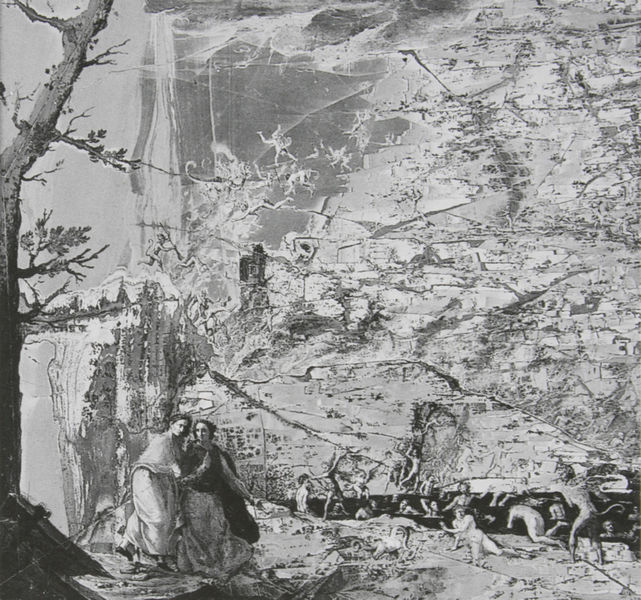
Titel: Dante und Virgil in der Hölle
Künstler: Francesco Ligozzi
Standort: Florenz
Institution: Opificio delle Pietre Dure
Schlagwörter: akt, baum, gemälde, himmel, mann, meer, nackt, umhang, wasser, weiß, baden, badende, bäume, fluss, frauen, menschen, mädchen, see, ufer, frau, grau, kleid, kleider, männer, schwarz, skizze, zeichnung, wolke, leute, malerei, symbolismus, wand, falten, mensch, stehen, stein, steine, tod, stamm, wind, gehen, gewand, paar, oper, wald, fliegen, engel, schwanz, fels, risse, figuren, angst, untergang, sprechen, weiber, wandgemälde, nackte, schwestern, bad, schwimmen, schwarz-weiss, furcht, sumpf, karte, hölle, teufel, dante, sünde, welt, ungeheuer, grotesk, inferno, beschädigt, tuscheln, kreaturen, äaste, verwirrend, schwazweiß, stürzende, vergilius, infernal